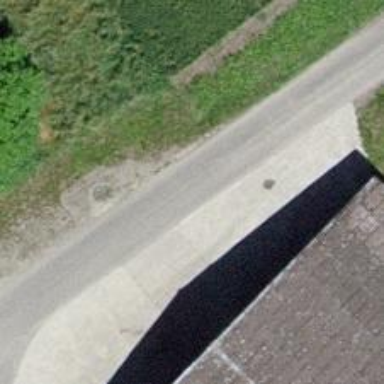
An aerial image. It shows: Paved track with grade 1 surface.